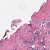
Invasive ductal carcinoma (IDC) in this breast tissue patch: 1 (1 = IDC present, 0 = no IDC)